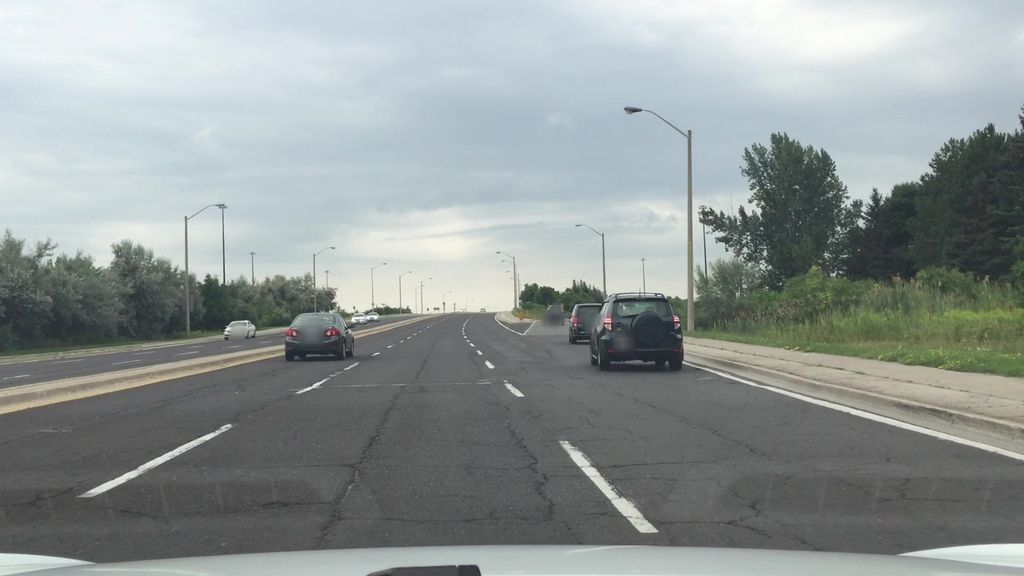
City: toronto